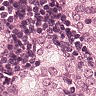
Metastatic tissue present: yes